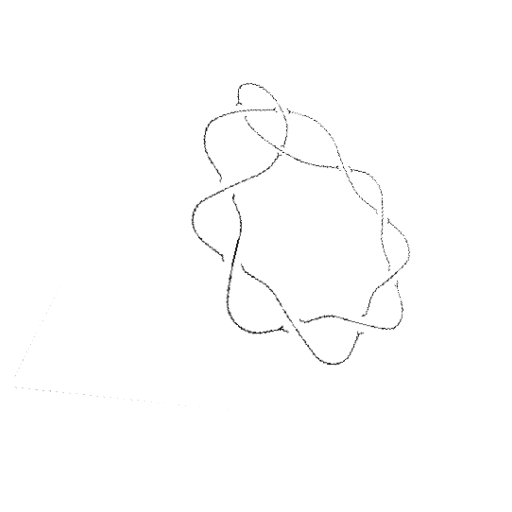
Crossing number: 10